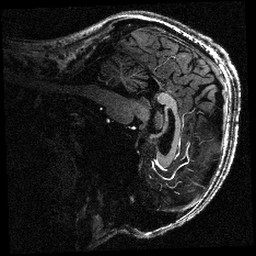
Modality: T1w
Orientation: sagittal
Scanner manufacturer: siemens
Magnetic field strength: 6.98 T
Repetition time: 2.5 s
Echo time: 0.00306 s